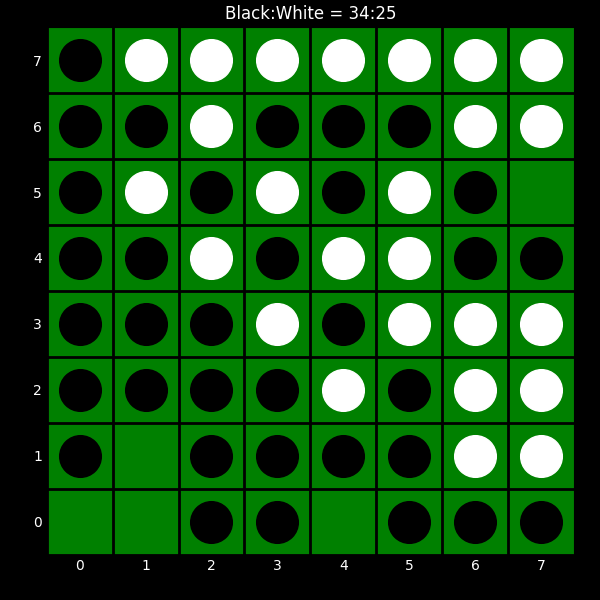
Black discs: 34
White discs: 25